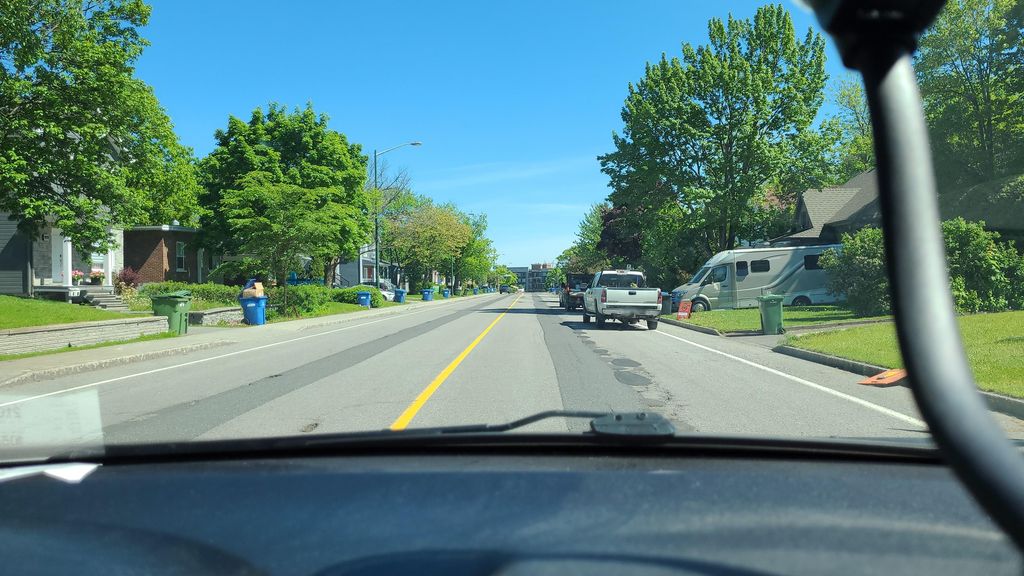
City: quebec_city